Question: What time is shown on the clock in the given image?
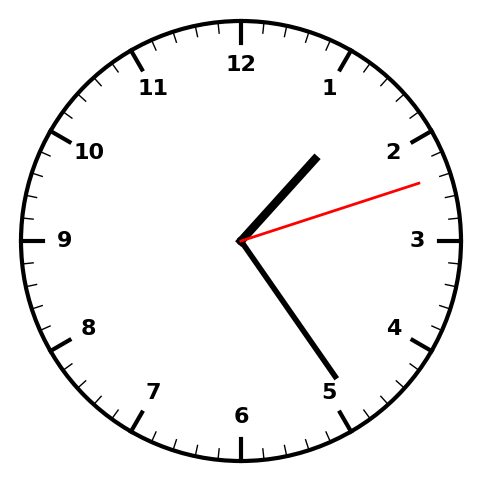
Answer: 01:24:12